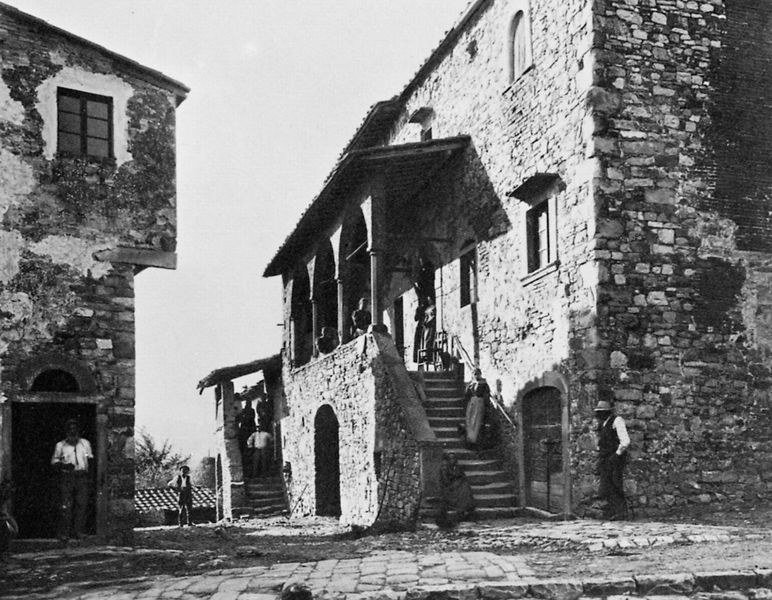
Titel: Bauernhaus, Casentino
Künstler: Gebrüder Alinari
Schlagwörter: baum, himmel, mann, schatten, weiß, frauen, landschaft, menschen, fenster, frankreich, frau, glas, hut, kleid, licht, männer, schwarz, strasse, säulen, tür, ausblick, dach, gebäude, haus, schloss, weg, zaun, alt, bart, hemd, architektur, stehen, stein, steine, horizont, häuser, kirche, sonne, land, familie, kind, pflanzen, alltag, garten, balkon, spanien, ecke, ansicht, bogen, gasse, italien, ort, pflaster, süden, dorf, dächer, mauer, ziegel, hof, platz, figuren, treppe, treppen, aufgang, geländer, stufen, junge, foto, fotografie, photographie, eingang, erker, kopfstein, burg, fensterkreuz, mauerwerk, schwarz-weiss, kopfsteinpflaster, pflastersteine, arkaden, photo, gemäuer, sandstein, mauern, palmen, vordach, armut, aufnahme, mittelmeer, gebälk, treppenaufgang, ziegelbau, erhöht, ausguck, bewohner, überdacht, handlauf, unverputzt, mittelmeerraum, feldstein, türsturz, hause, steinhäuser, treooe, ausblich, hausbewohner, verrottet, folklorisch, säulen dach, gelkänder, #straße, pföaster